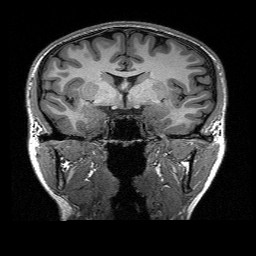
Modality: T1w
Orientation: sagittal
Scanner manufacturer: siemens
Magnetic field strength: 3 T